Question: So I trying to Retrieve data to the recycler view with Paginated Adapter using Firebase Ui-Database. But I keep giving me Error, Stuck on This for more than a Week. i think there is error in query.

So the Model class is TeachersHelper To Retrieve Data.
Firebase paginated Adapter:
'''
public class teacher_adapter extends FirebaseRecyclerPagingAdapter<TeachersHelper, teacher_adapter.ExampleViewHolder> {
// variables to handle onclicks and dataloading
private ProgressBar progressBar;
private Context ctx;
// constructor
public teacher_adapter(@NonNull DatabasePagingOptions<TeachersHelper> options,
ProgressBar progressBar, Context ctx) {
super(options);
this.progressBar = progressBar;
this.ctx = ctx;
}
@NonNull
@Override
public ExampleViewHolder onCreateViewHolder(@NonNull ViewGroup parent, int viewType) {
View view = LayoutInflater.from(parent.getContext())
.inflate(R.layout.list_item, parent, false);
return new ExampleViewHolder(view, mListener);
}
@Override
protected void onBindViewHolder(@NonNull ExampleViewHolder holder, int position,
@NonNull TeachersHelper model) {
TeachersHelper currentItem = model;
// setting image
String imageLink = currentItem.getImage();
// Image assigning
if (currentItem.getImage().equals("No")) {
holder.iconName.setImageResource(R.drawable.profilepicture);
} else {
Picasso.get().load(imageLink).into(holder.iconName);
}
holder.individualName.setText(currentItem.gettName());
holder.departmentOrstudentstuff.setText(currentItem.gettDepartment());
}
@Override
protected void onLoadingStateChanged(@NonNull LoadingState state) {
switch (state) {
case LOADING_INITIAL:
// The initial load has begun
// ...
case LOADING_MORE:
progressBar.setVisibility(View.VISIBLE);
// The adapter has started to load an additional page
// ...
case LOADED:
progressBar.setVisibility(View.GONE);
// The previous load (either initial or additional) completed
// ...
case ERROR:
StyleableToast.makeText(ctx, "Error Try Again", R.style.exampleToast).show();
// The previous load (either initial or additional) failed. Call
// the retry() method in order to retry the load operation.
// ...
}
}
public static class ExampleViewHolder extends RecyclerView.ViewHolder {
public ImageView iconName;
public TextView individualName;
public TextView departmentOrstudentstuff;
public ExampleViewHolder(View itemView, final teacher_adapter.OnItemClickListener listener) {
super(itemView);
iconName = itemView.findViewById(R.id.profilePic_listView);
individualName = itemView.findViewById(R.id.studentsName_Listview);
departmentOrstudentstuff = itemView.findViewById(R.id.student_Registrattion_listview);
}
}
}
'''
Mainactivity:
retrieving Data
'''
// query
Query baseQuery = FirebaseDatabase.getInstance()
.getReference("Admin").child(mAuth.getUid()).child("INSTITUTE")
.child("TEACHERS").child("TEACHERINFORMATION");
//I think I have an error in defining the query
PagedList.Config config = new PagedList.Config.Builder()
.setEnablePlaceholders(false)
.setPrefetchDistance(10)
.setPageSize(20)
.build();
// The options for the adapter combine the paging configuration with query information
// and application-specific options for lifecycle, etc.
DatabasePagingOptions<TeachersHelper> options = new DatabasePagingOptions.Builder<TeachersHelper>()
.setLifecycleOwner(this)
.setQuery(baseQuery, config, TeachersHelper.class)
.build();
// assiging the adapter
teacher_adapter = new teacher_adapter(options, bottomProgressbar, teacher_admin.this);
teacher_adapter.notifyDataSetChanged();
'''
ONSTART and ONSTOP:
'''
@Override
protected void onStart() {
super.onStart();
teacher_adapter.startListening();
}
@Override
protected void onStop() {
super.onStop();
teacher_adapter.stopListening();
}
'''
This is giving the ERROR Loading data TOAST Which is defined Adapter.
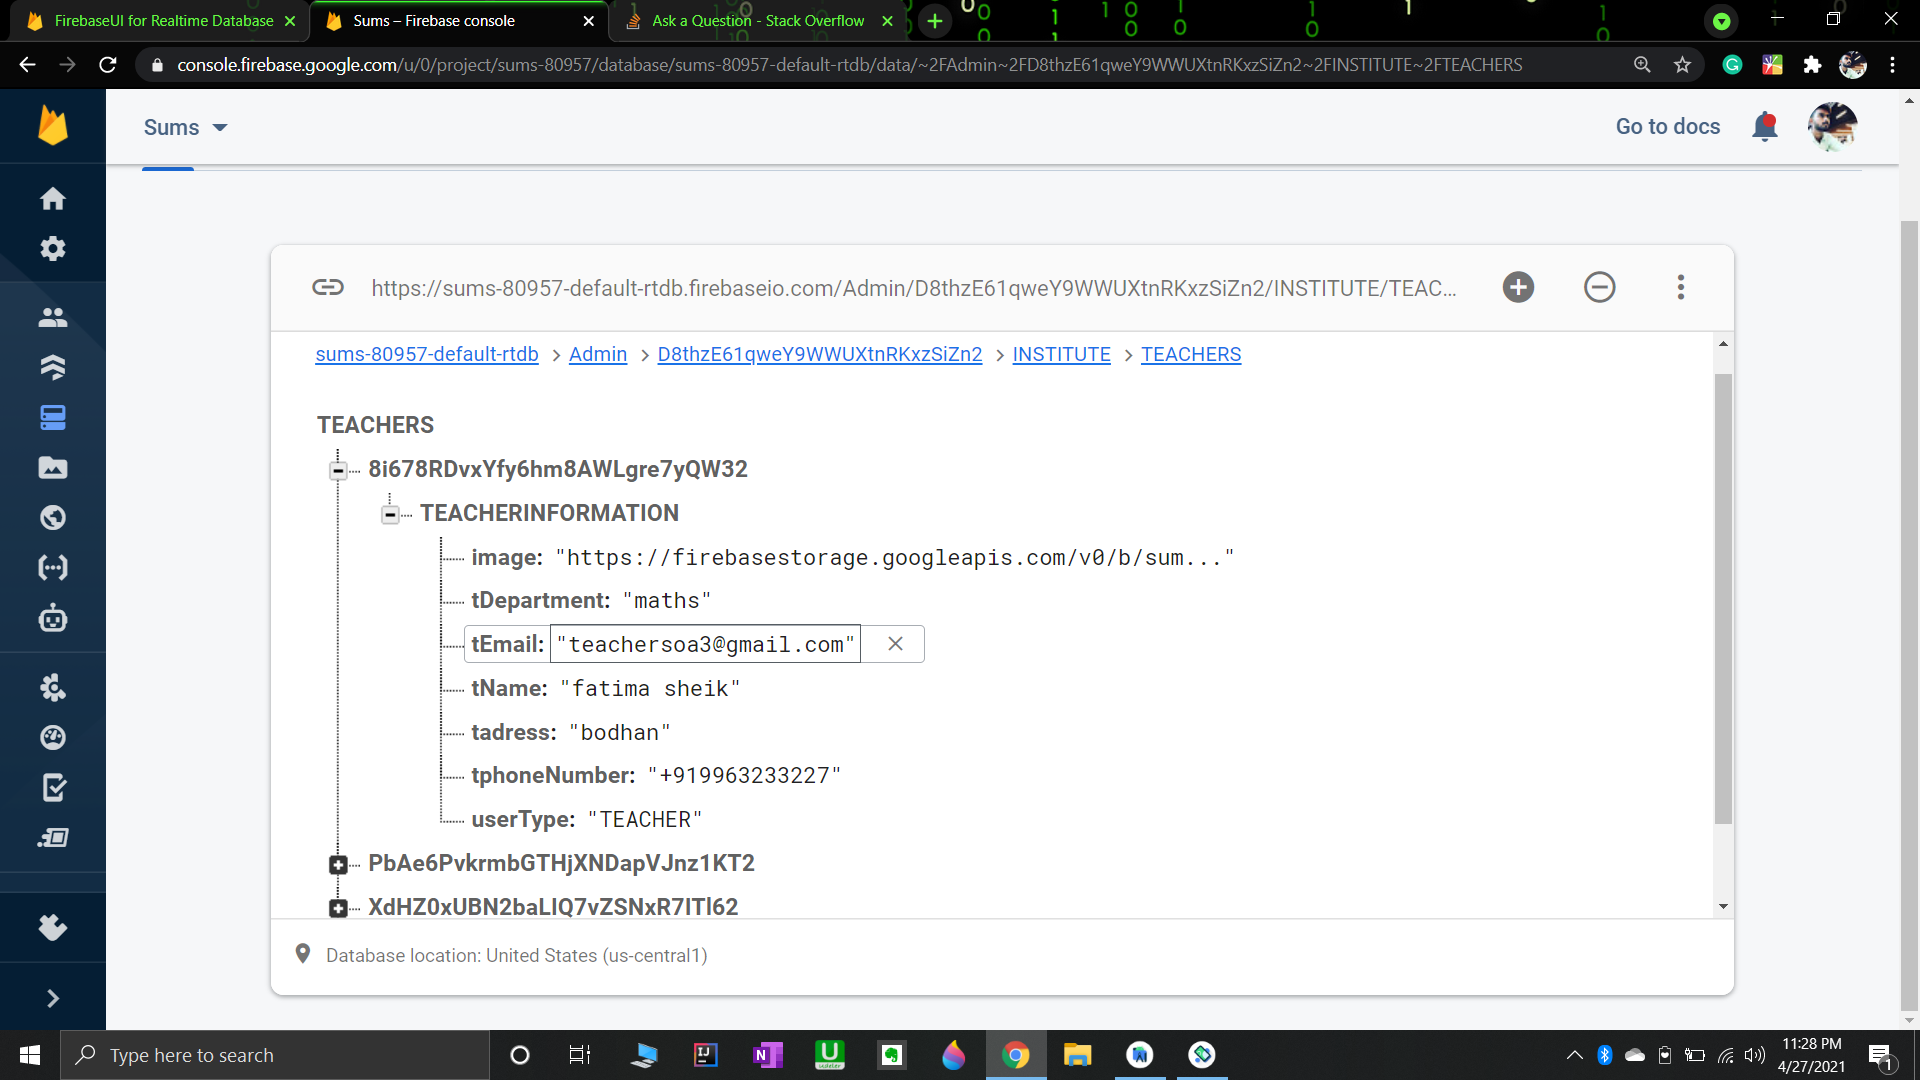
Answer: Try using simple database architecture. What is did is removed the Teacherinformation node and started inserting data below pushid it worked out fine .